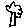
Label: tree